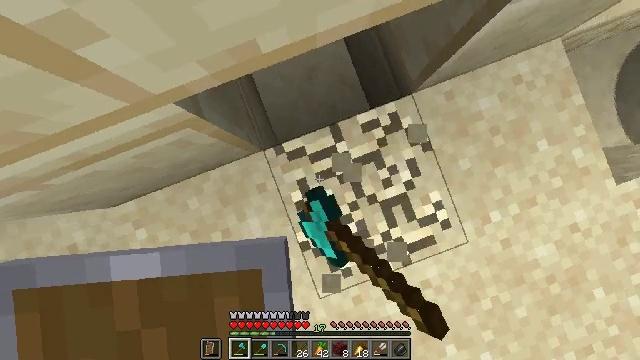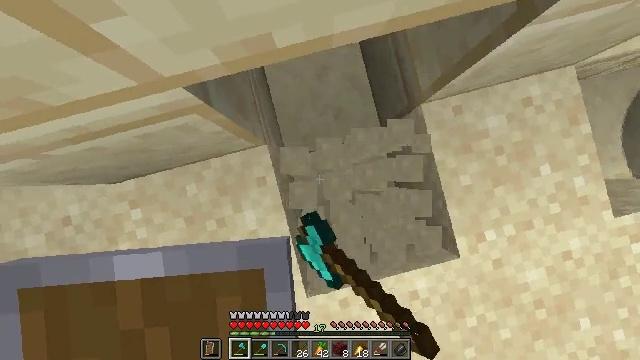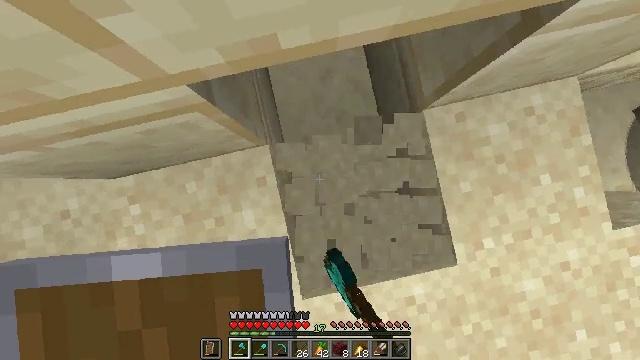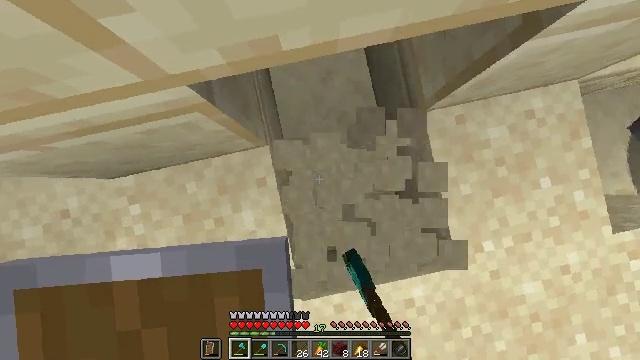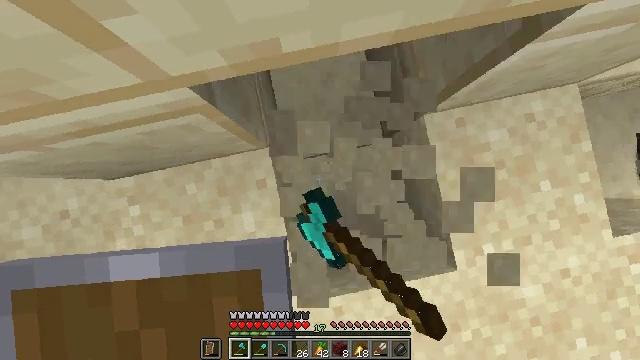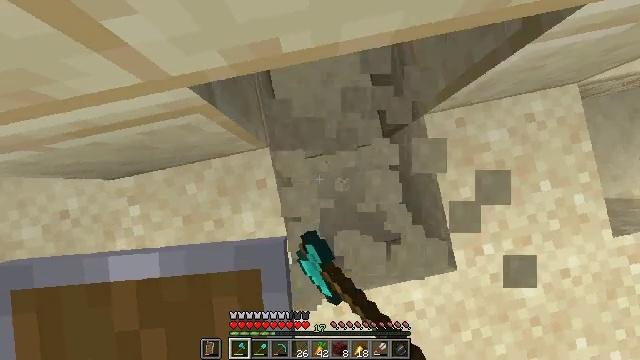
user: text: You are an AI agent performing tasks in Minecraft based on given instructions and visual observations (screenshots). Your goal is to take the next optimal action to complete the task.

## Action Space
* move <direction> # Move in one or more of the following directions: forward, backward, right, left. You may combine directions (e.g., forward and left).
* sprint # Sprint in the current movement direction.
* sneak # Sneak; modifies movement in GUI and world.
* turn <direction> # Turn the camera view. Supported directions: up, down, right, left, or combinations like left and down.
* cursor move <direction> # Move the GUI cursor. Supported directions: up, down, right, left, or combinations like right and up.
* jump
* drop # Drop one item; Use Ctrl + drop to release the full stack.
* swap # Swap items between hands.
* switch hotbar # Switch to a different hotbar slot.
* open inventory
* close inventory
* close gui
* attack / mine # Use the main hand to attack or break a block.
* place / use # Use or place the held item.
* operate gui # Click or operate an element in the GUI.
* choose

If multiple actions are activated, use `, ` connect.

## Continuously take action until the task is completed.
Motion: motion action
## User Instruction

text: Mine sand by the water.
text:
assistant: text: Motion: turn left, attack / mine
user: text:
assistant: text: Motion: turn left, attack / mine
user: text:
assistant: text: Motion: attack / mine
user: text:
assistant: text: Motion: attack / mine
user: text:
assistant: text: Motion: attack / mine
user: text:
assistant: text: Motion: attack / mine